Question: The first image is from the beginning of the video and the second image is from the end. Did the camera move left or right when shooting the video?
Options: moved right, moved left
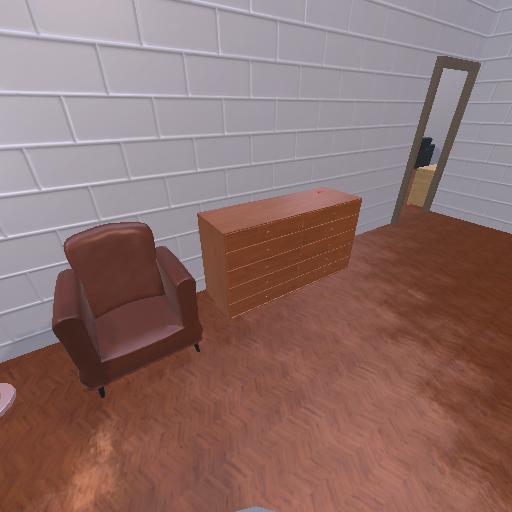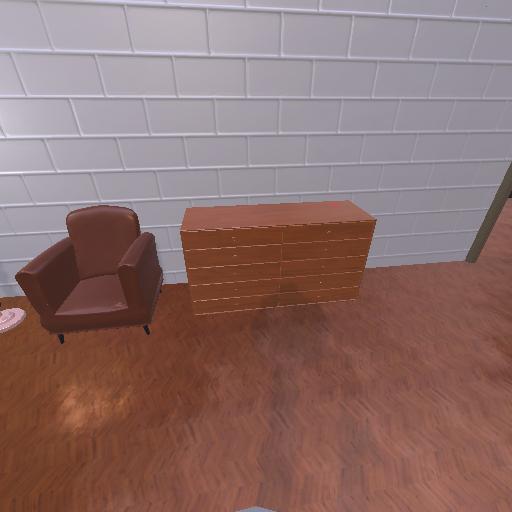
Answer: moved right